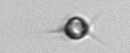
Label: Acanthoica_quattrospina